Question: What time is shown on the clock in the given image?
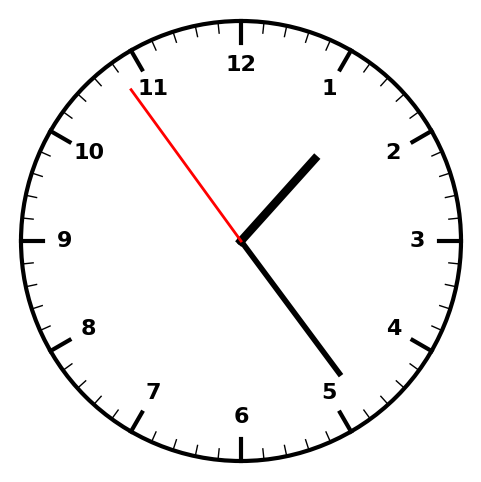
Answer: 01:23:54